Question: I have 3 projects that I use svn for them. My folder system is that: There is a folder 'projects', within projects folder there are 3 projects 'projectA', 'projectB' and 'projectC'.
I have a Windows batch script code like that:
'''
d:
cd projectA
svn update
cd ../projectB
svn update
cd ../projectC
svn update
'''
The purpose of it with one .bat file I want to update all of my projects. That code seems like can be improved. Is it possible to change it like:
'''
set folder=projects
set directories=(projectA projectB projectC)
set command=svn update
d:
for %%i in %directories% do cd.. && cd %folder%/%%i && %command%
'''
That code fails on somewhere. It should be change to do while loop or something like that because it tries to make 'cd projects\projectB' while it is under projects folder (It should be at upper folder of projects to execute cd projects\etc.)
@Andriy M There is a screenshot from my computer. Red is projectA, blue is projectB and purple is projectC.
Here it:

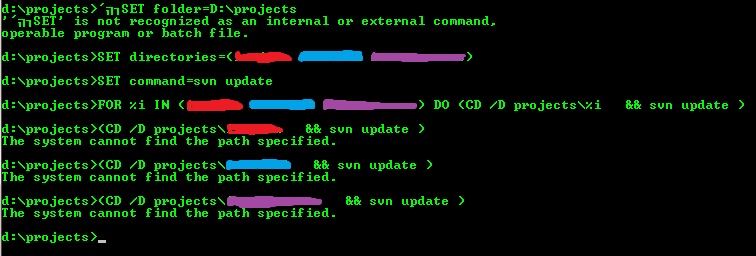
Answer: What prevents you from implementing it like this:
'''
SET folder=D:
ullpath\project
SET directories=(projectA projectB projectC)
SET command=svn update
FOR %%i IN %directories% DO (CD /D %folder%\%%i && %command%)
'''
?